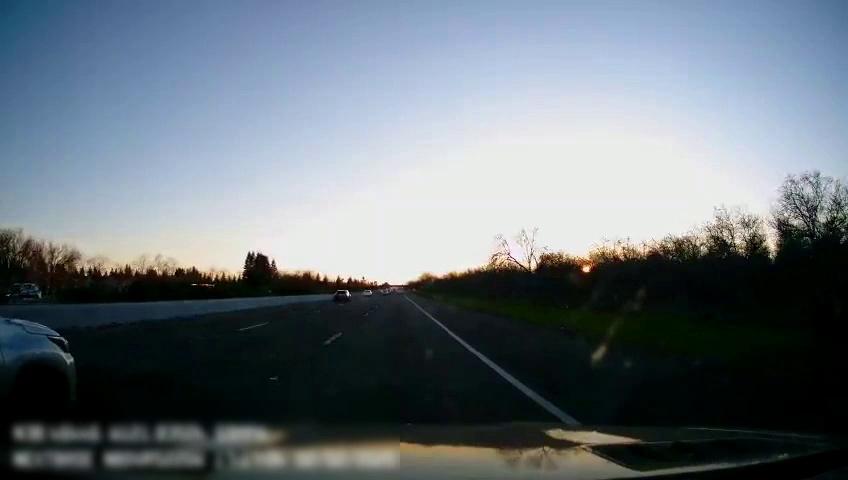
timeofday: Dusk/Dawn/Twilight
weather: Sunny
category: Drivable Space
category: Vehicles | SUV
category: Vehicles | Car
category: Vehicles | SUV
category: Lanes | Current Lane
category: Lanes | Current Lane
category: Lanes | Alternate Lane